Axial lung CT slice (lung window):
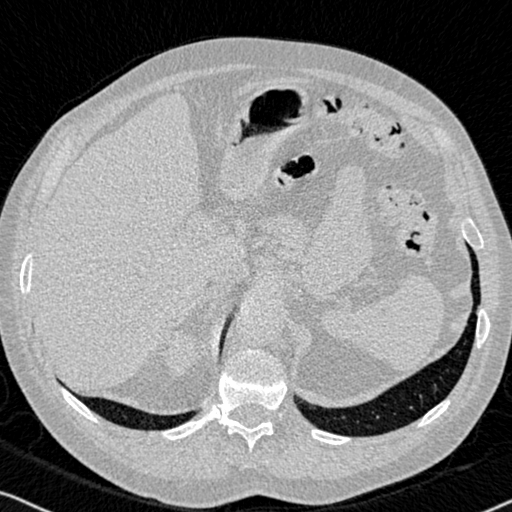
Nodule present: no